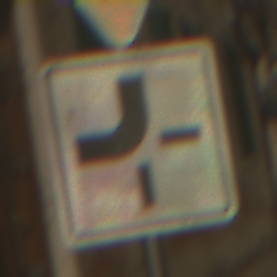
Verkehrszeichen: VerlaufVorfahrtsstrasse2
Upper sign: VorfahrtGewaehren
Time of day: Midday
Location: Outdoor (Urban)
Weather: Clear
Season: NotSpecified
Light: Natural